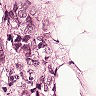
Metastatic tissue present: yes